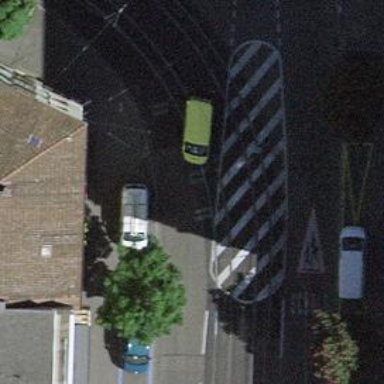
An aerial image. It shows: Tram level crossing on railway.